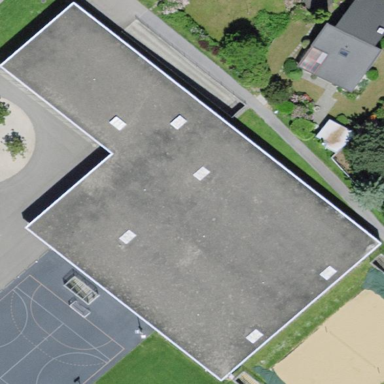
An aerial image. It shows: School building.